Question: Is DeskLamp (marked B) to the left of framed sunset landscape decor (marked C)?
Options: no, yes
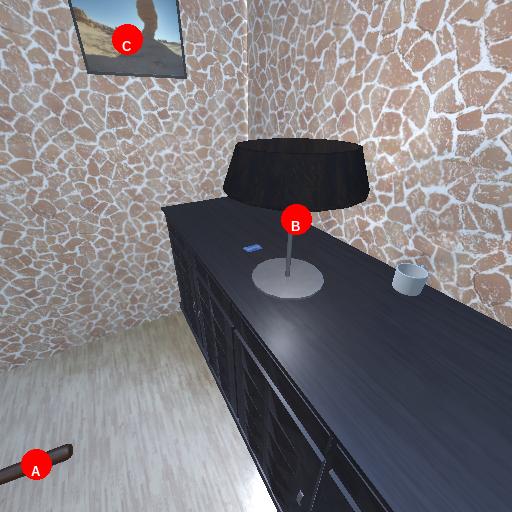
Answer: no